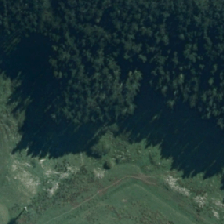
Land cover: low_producing_grassland